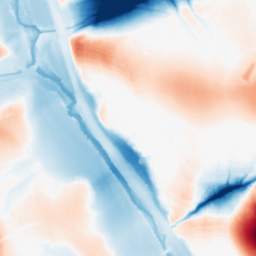
Category: morphological
Decomposition family: morphological
Decomposition parameters: operation: average
size: 50
Upsampling method: bilinear
Upsampling parameters: scale: 4
Upsampling scale: 4